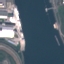
Land use / land cover: River